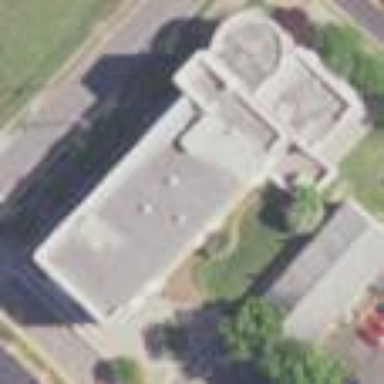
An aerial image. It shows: College building.